Field crop: tomato
Growth stage: 1
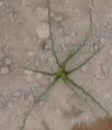
Species: cyperus